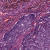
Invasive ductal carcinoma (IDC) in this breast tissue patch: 1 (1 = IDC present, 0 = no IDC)